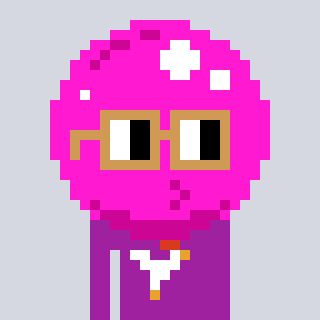
a pixel art character with square brown glasses, a bubblegum-shaped head and a magenta-colored body on a cool background